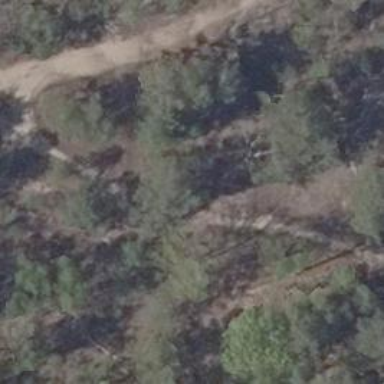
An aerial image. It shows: Sandy path with track grade of 4.